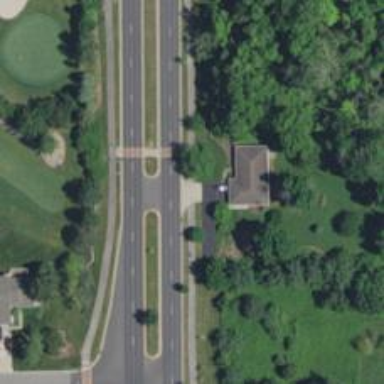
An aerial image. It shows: Unmarked road crossing.